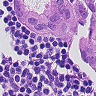
Metastatic tissue present: yes